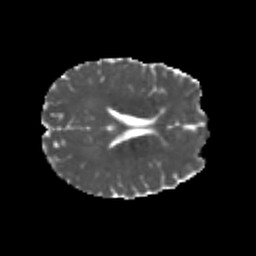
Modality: MD
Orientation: axial
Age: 24
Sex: male
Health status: healthy
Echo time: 0.074 s